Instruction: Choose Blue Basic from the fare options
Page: flights
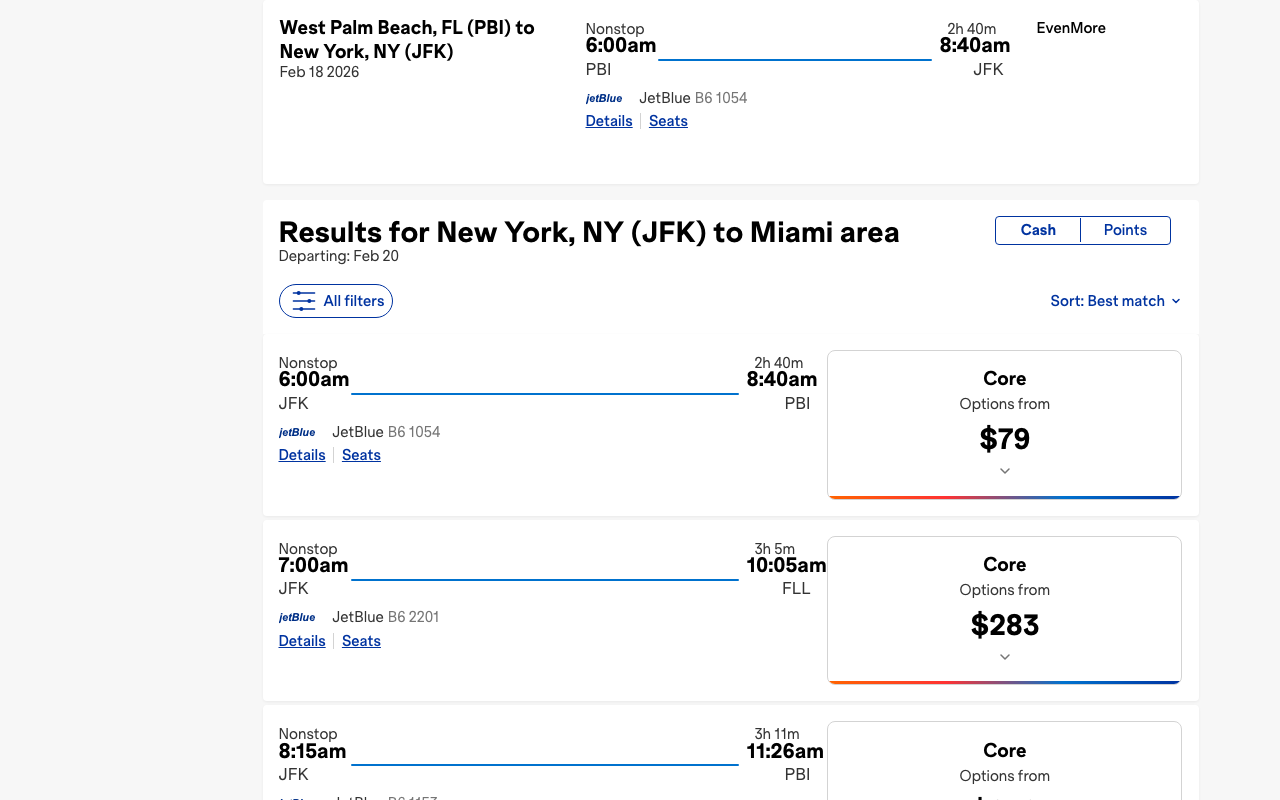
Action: click